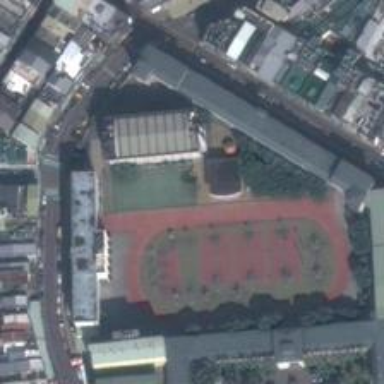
The exercise yard is surrounded by buildings in a pentagon .